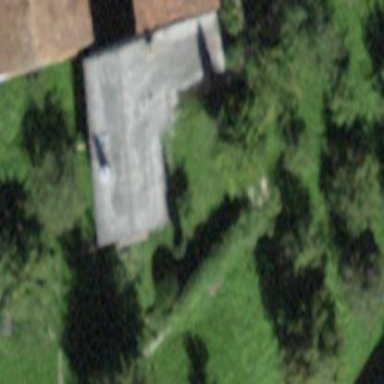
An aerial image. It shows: Detached building with gabled roof.